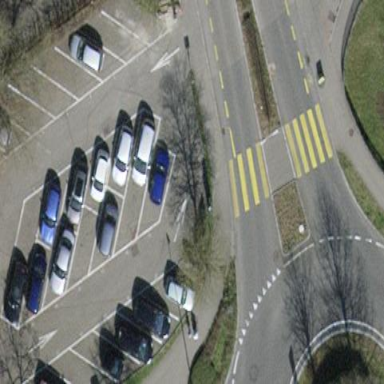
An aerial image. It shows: Parking aisle designated as service road.